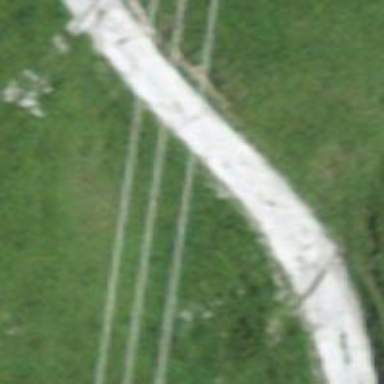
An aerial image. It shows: Well-maintained track road of grade 1.